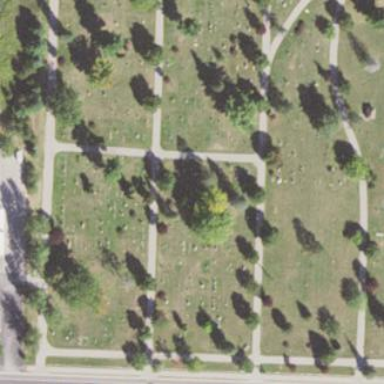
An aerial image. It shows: Sector in the cemetery.